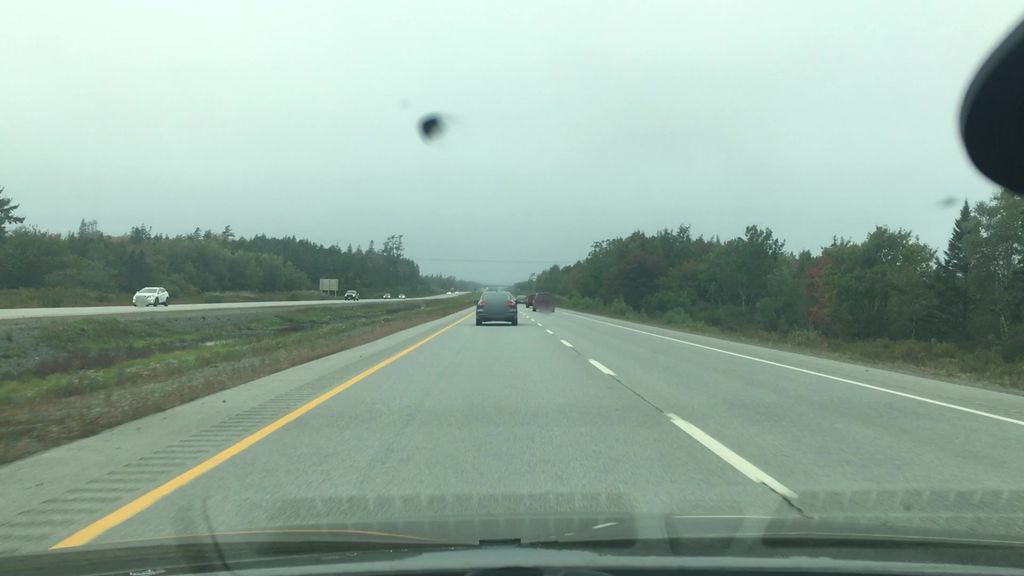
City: halifax